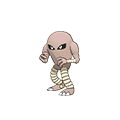
Pok\u00e9mon: hitmonlee